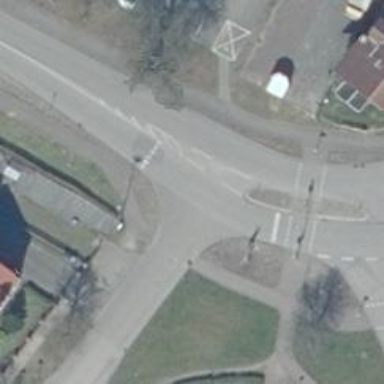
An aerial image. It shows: Secondary road with asphalt surface. There are sidewalks on both sides and cycle track.